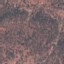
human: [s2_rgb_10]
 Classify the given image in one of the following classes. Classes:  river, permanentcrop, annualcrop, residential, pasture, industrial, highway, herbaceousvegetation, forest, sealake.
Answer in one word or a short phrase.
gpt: HerbaceousVegetation